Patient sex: M
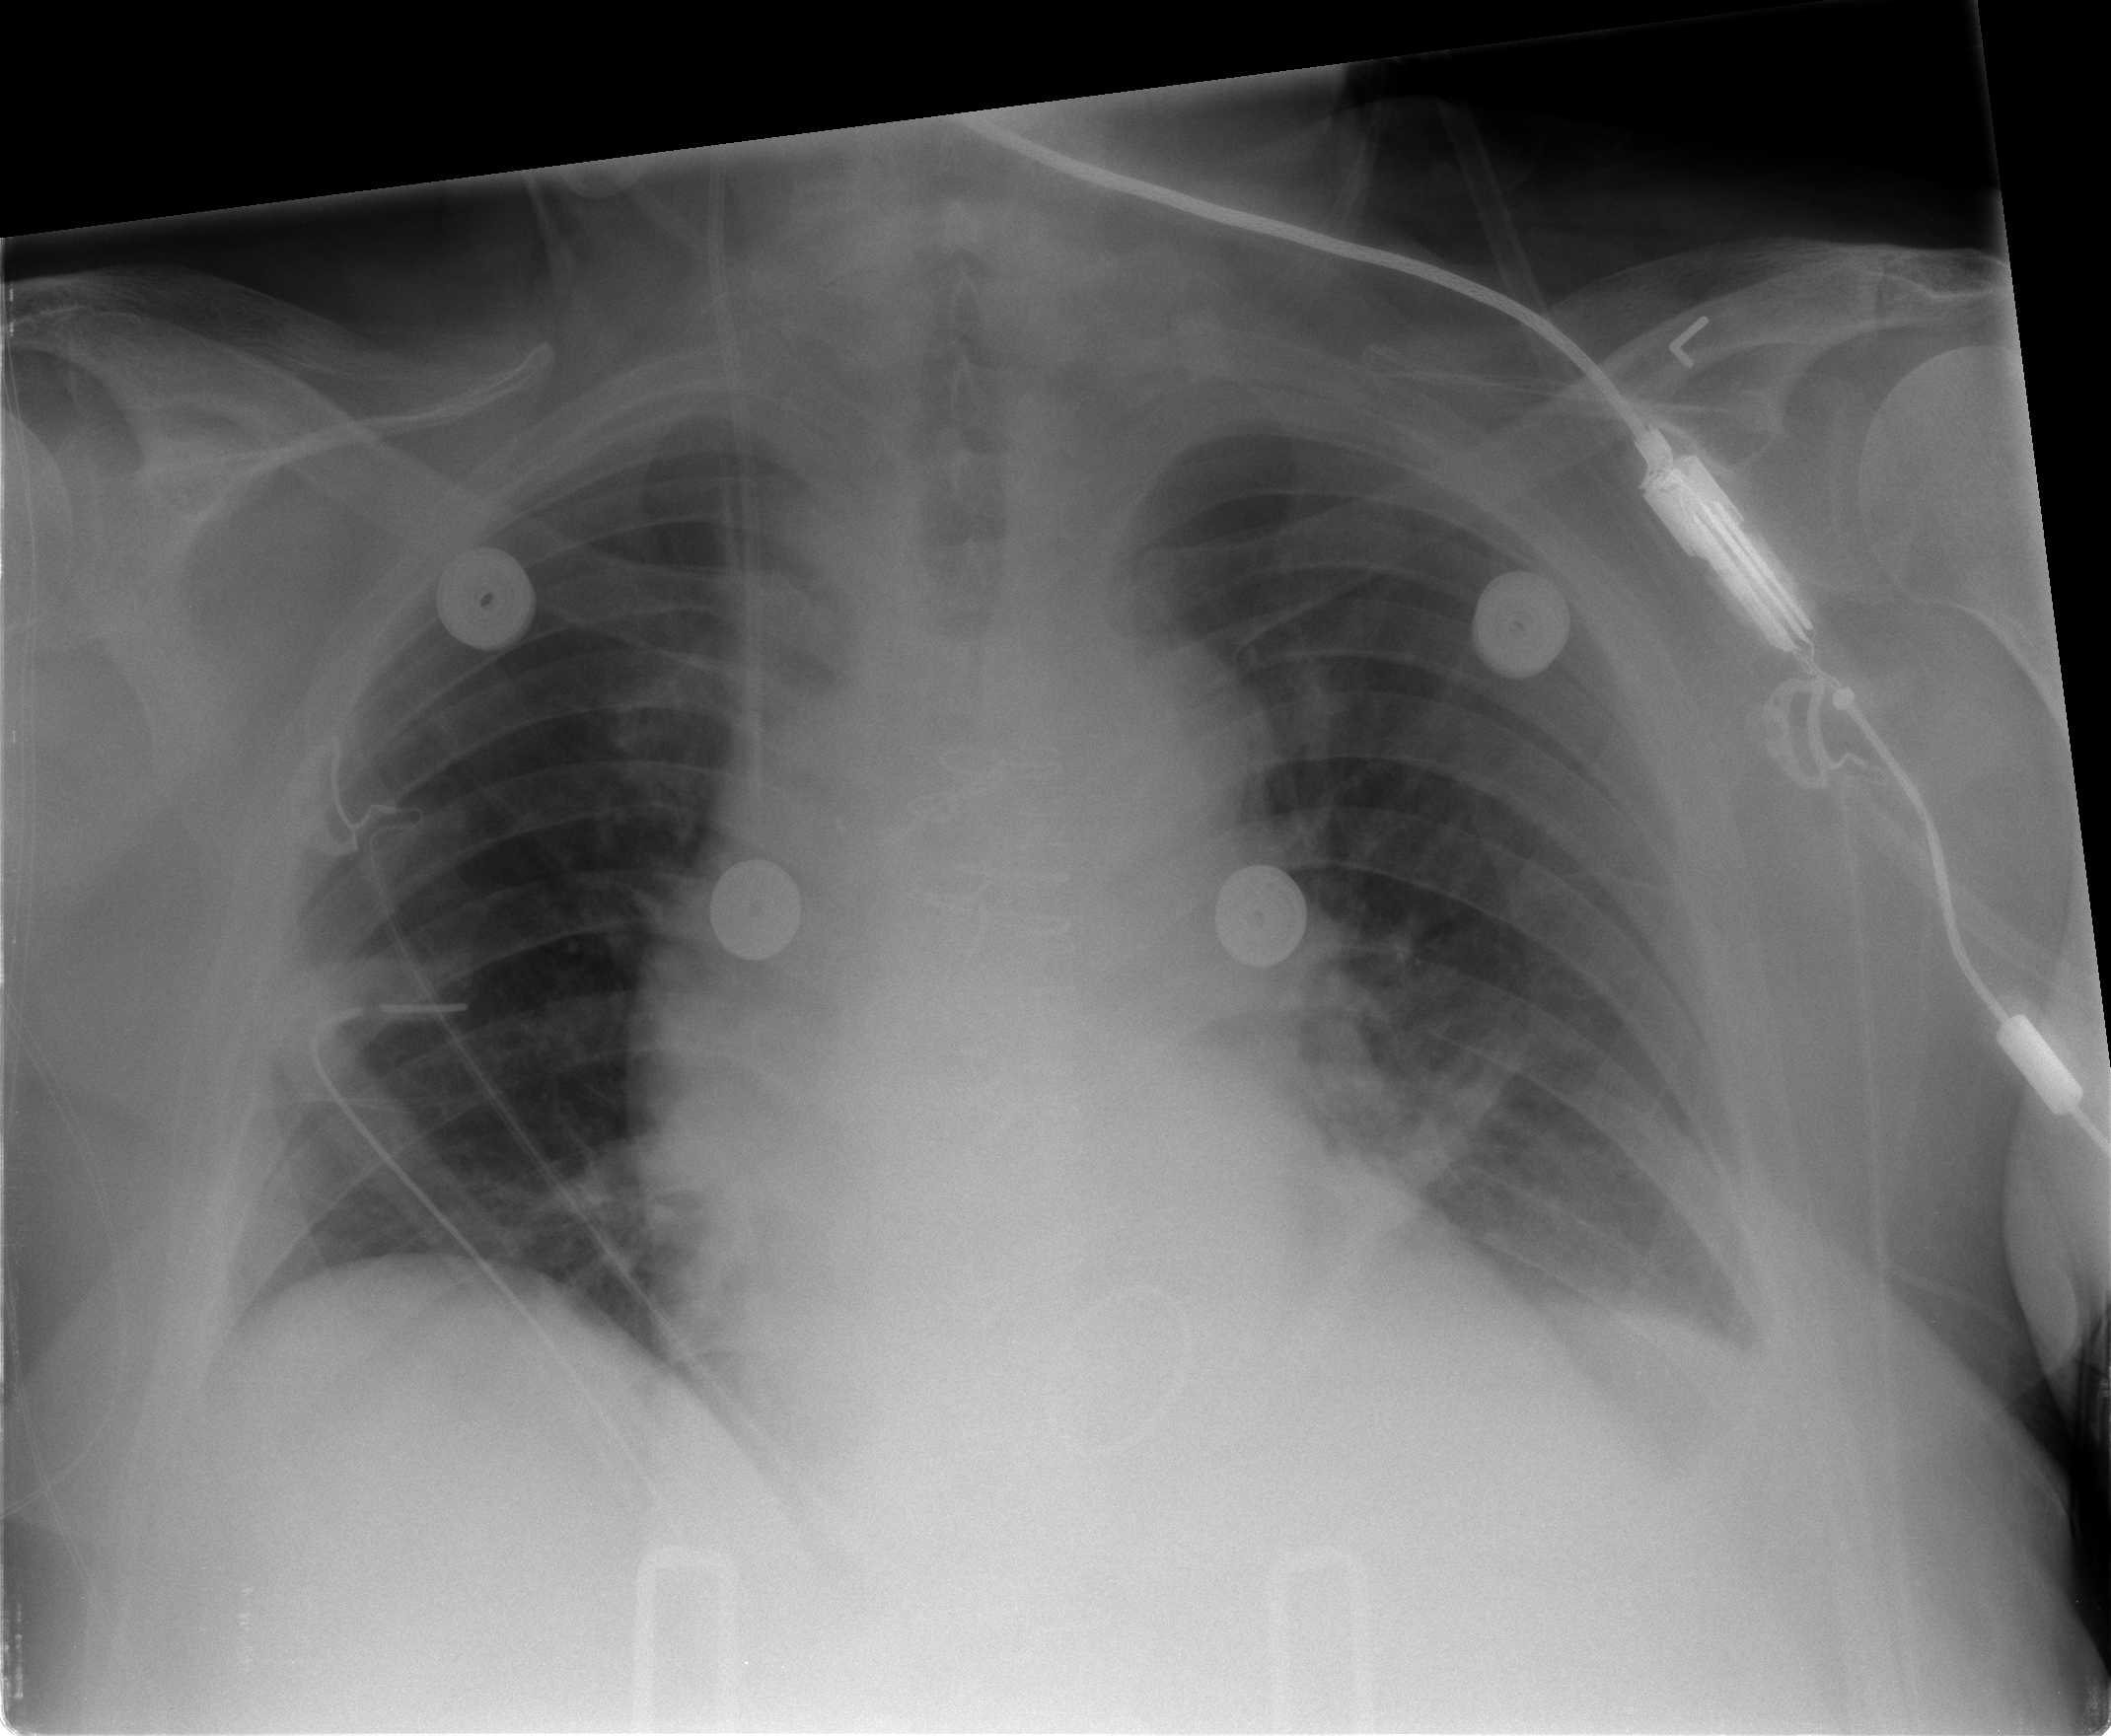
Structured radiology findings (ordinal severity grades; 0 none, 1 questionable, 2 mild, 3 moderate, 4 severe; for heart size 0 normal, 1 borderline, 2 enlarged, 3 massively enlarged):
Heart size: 1
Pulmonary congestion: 0
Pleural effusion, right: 0
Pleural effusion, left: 1
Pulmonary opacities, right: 0
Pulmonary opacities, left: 0
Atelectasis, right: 0
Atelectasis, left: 2